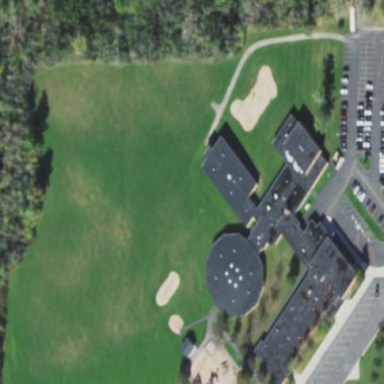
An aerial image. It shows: School building.